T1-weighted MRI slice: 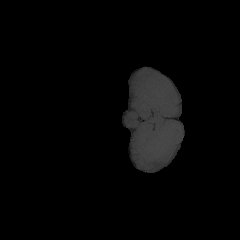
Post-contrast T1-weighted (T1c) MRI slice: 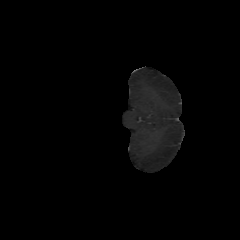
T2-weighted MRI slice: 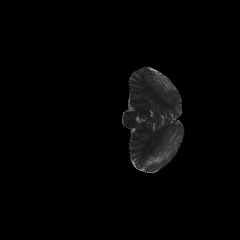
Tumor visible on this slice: no